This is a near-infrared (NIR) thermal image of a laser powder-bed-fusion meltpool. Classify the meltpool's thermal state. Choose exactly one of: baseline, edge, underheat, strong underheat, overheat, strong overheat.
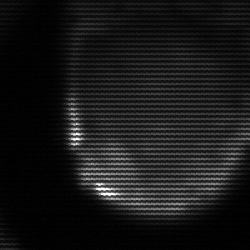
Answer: edge